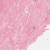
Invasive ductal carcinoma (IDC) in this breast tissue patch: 0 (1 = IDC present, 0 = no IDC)